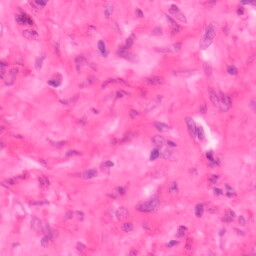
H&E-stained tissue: Colon